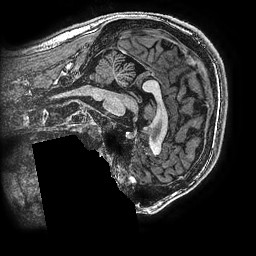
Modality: T1w
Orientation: sagittal
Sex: male
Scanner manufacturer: ge
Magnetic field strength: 3 T
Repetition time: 0.00766 s
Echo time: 0.003476 s